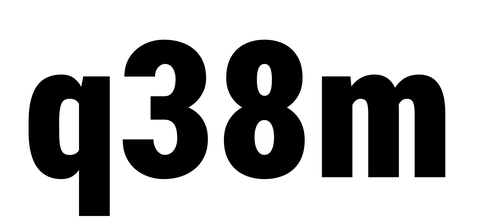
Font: Roboto_Condensed_Black